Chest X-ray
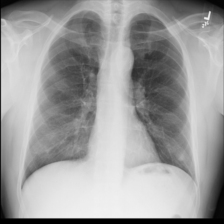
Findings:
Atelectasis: negative
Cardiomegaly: negative
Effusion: negative
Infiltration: negative
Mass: negative
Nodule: negative
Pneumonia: negative
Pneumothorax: negative
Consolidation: negative
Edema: negative
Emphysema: negative
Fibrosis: negative
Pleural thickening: negative
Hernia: negative